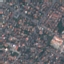
Label: Residential